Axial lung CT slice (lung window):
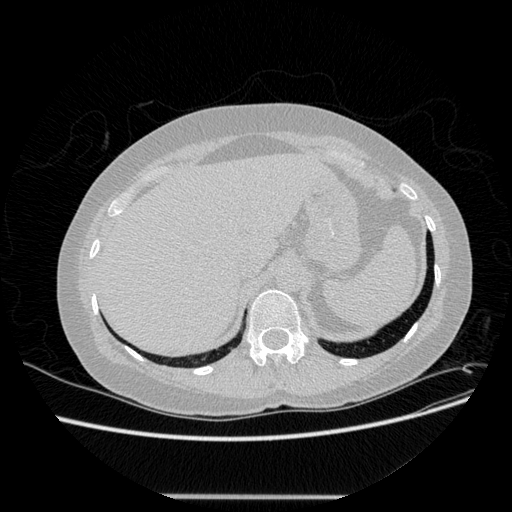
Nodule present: no